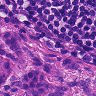
Metastatic tissue present: yes